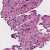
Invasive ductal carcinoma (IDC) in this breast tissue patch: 1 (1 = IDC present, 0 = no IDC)